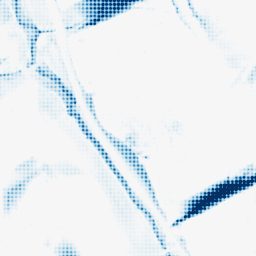
Category: morphological
Decomposition family: morphological_diamond
Decomposition parameters: operation: closing
radius: 20
Upsampling method: sinc_blackman
Upsampling parameters: scale: 8
kernel_size: 8
Upsampling scale: 8